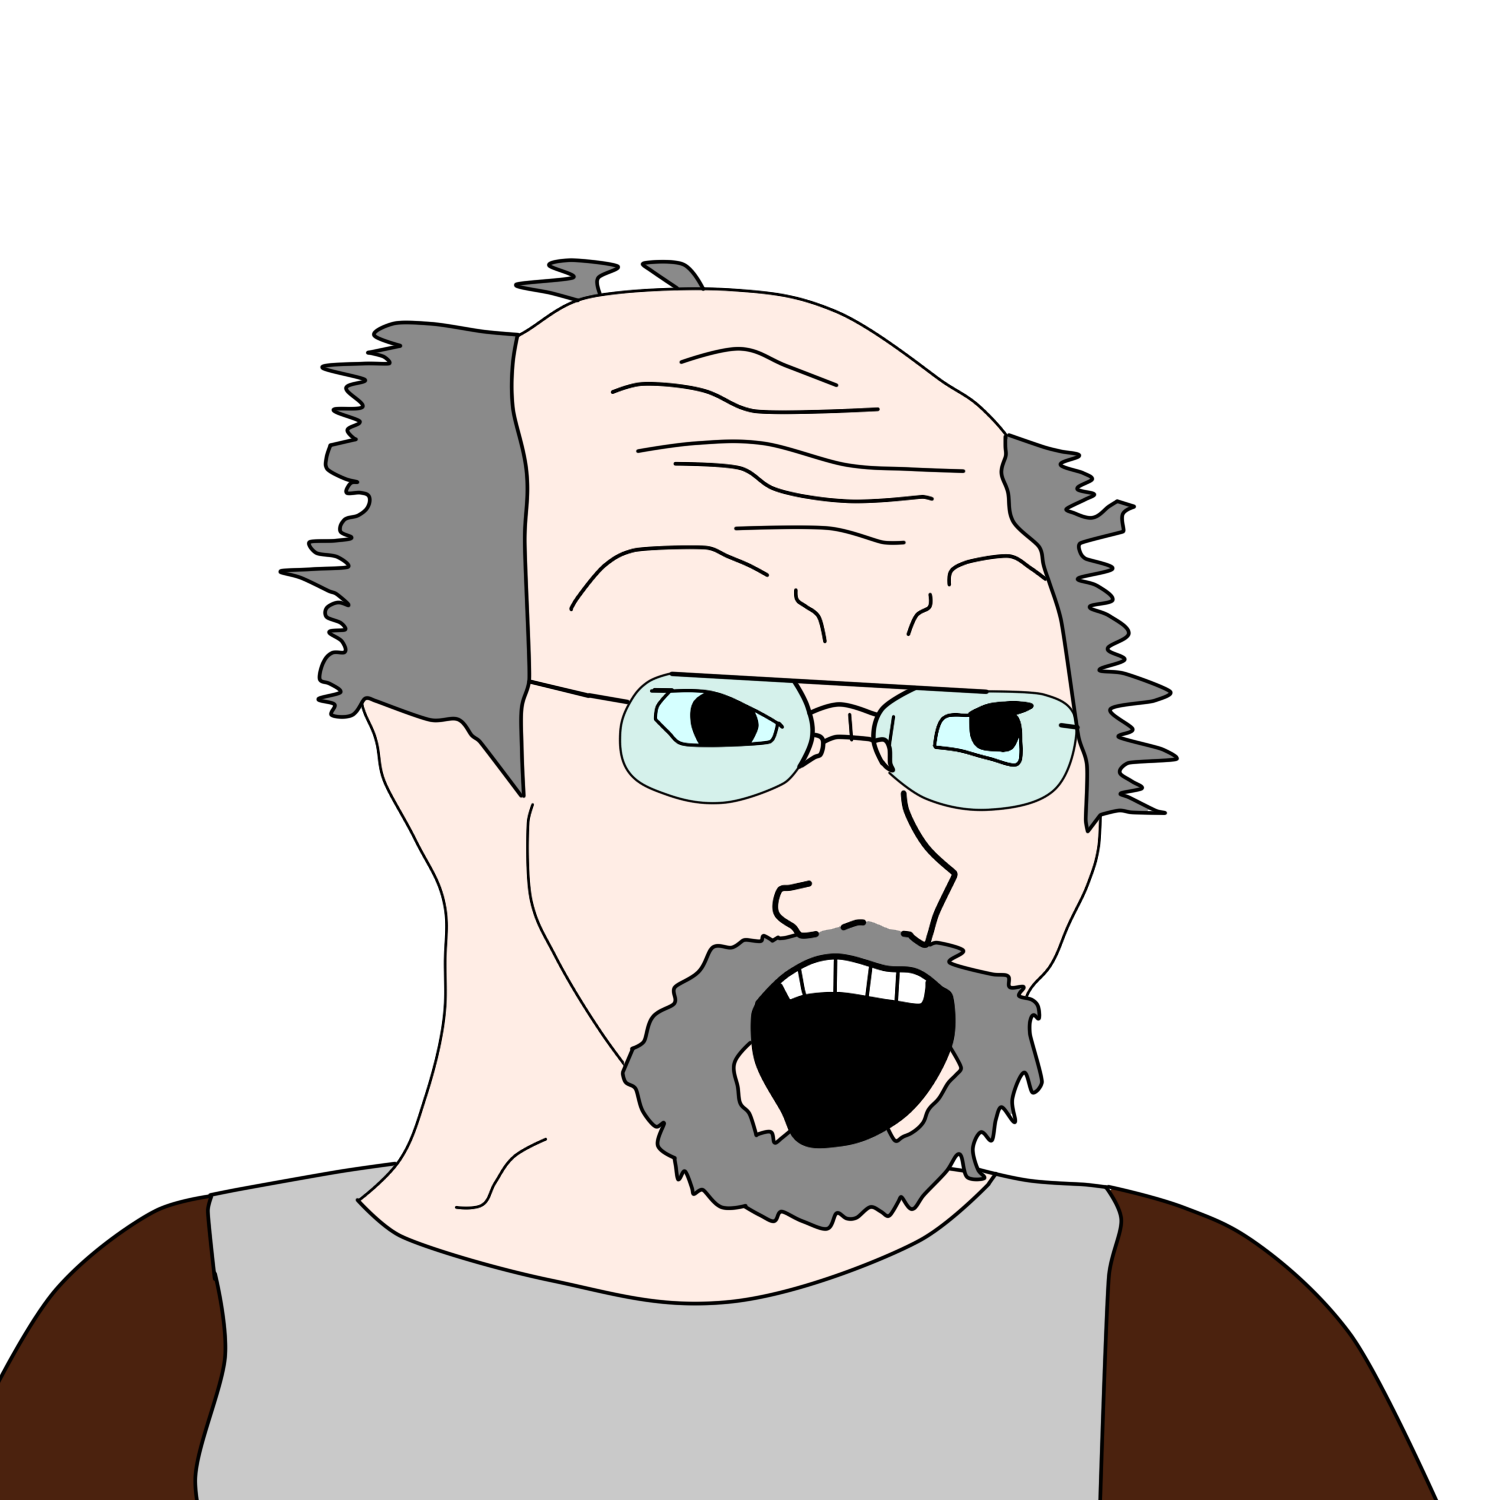
Label: 5_Soyjak